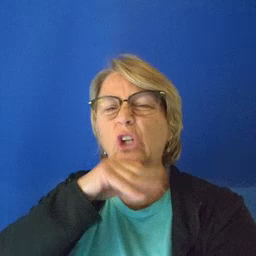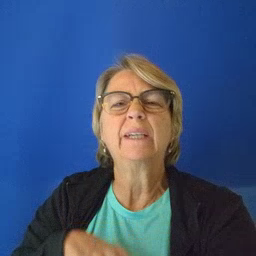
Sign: dirty